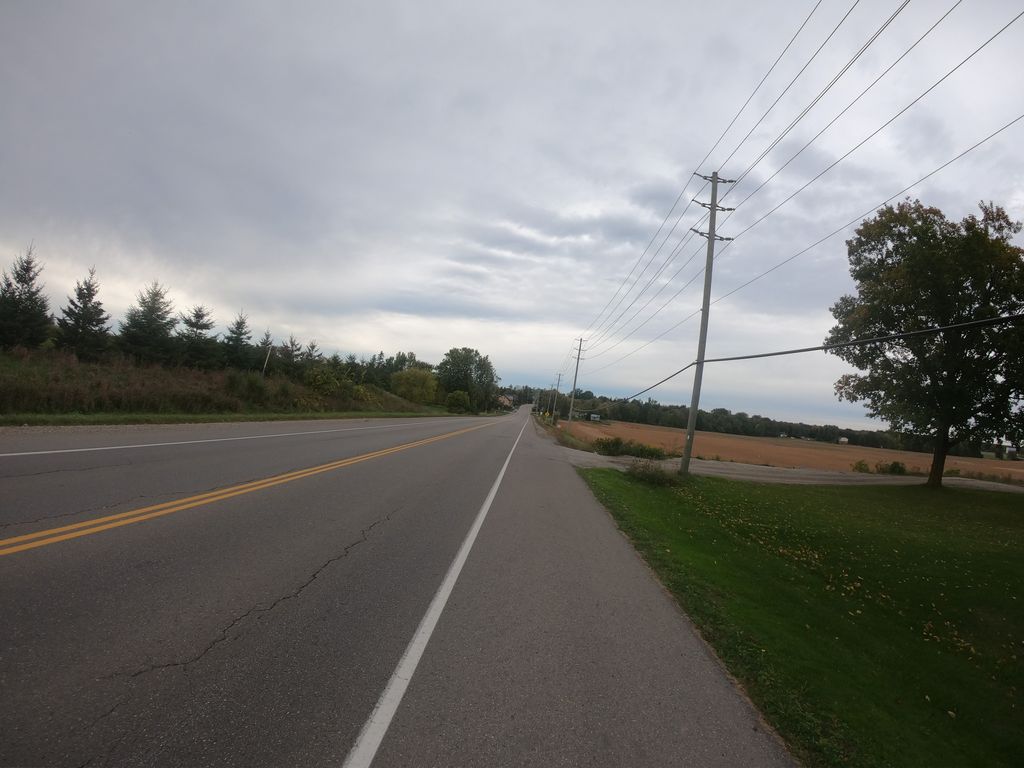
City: kitchener-waterloo